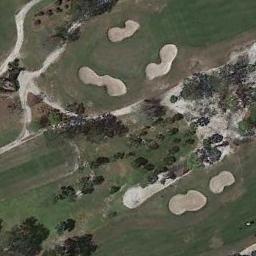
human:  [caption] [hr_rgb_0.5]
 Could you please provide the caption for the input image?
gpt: The golf course has a putting green, Some fairways, Roads, Barrier trees and sandpits .

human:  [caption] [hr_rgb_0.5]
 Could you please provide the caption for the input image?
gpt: At the intersection of the three paths, There are two bunkers .

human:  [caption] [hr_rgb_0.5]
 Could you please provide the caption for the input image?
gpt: There are a few bunkers and a few paths on the large green lawn on the golf course and many trees .

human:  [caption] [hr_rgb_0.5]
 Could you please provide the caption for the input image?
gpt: Many trees are near the golf course .

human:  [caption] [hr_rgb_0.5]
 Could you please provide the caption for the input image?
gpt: There are five bunkers and some trees on the golf course .